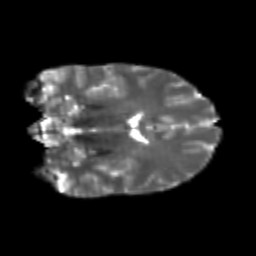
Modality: T2w
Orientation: coronal
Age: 21
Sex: female
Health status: healthy
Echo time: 0.074 s